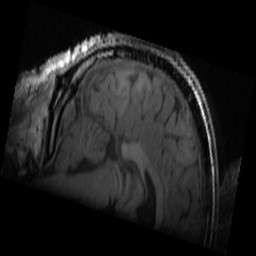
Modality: inplaneT1
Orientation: sagittal